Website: slack
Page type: stored-credit-cards
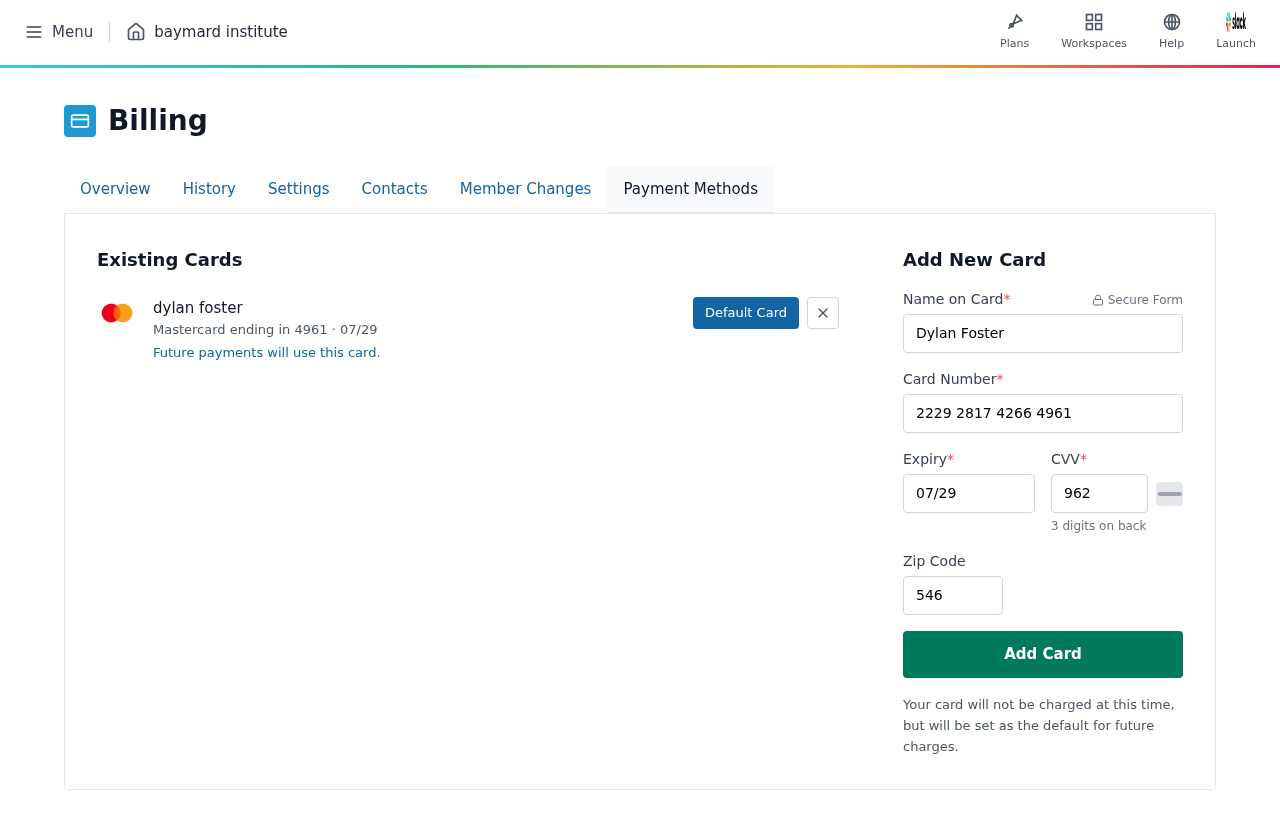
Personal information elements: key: PII_CARD_CVV
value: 962
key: PII_CARD_EXPIRY
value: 07/29
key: PII_CARD_EXPIRY_MONTH
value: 07
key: PII_CARD_EXPIRY_YEAR
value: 29
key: PII_CARD_LAST4
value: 4961
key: PII_CARD_NUMBER
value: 2229 2817 4266 4961
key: PII_CARD_TYPE
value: Mastercard
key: PII_FULLNAME
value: dylan foster
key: PII_FULLNAME
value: Dylan Foster
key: PII_POSTCODE
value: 54664